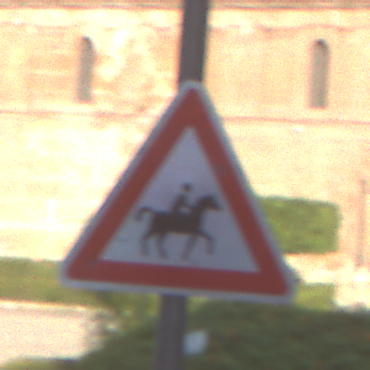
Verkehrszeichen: ReiterLinks
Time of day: SunriseSunset
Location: Outdoor (Urban)
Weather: PartlyCloudy
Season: NotSpecified
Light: Natural